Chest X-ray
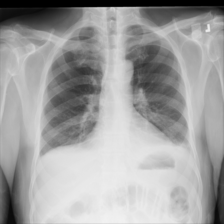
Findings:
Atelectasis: negative
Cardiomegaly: negative
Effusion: positive
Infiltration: negative
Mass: negative
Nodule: negative
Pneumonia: negative
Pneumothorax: negative
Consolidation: negative
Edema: negative
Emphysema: negative
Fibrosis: negative
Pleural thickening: negative
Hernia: negative